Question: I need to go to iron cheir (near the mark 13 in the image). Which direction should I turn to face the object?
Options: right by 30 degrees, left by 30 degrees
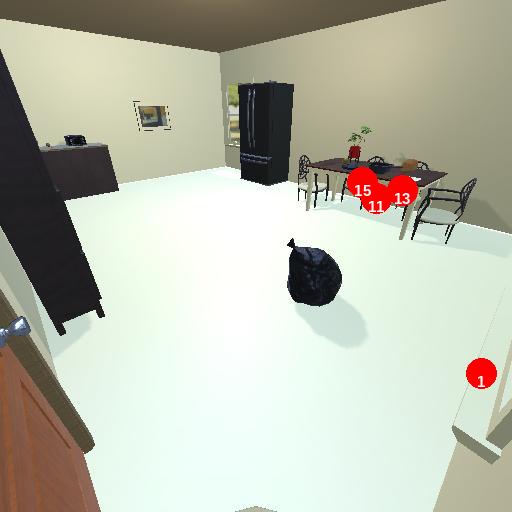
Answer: right by 30 degrees